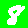
Digit: 8